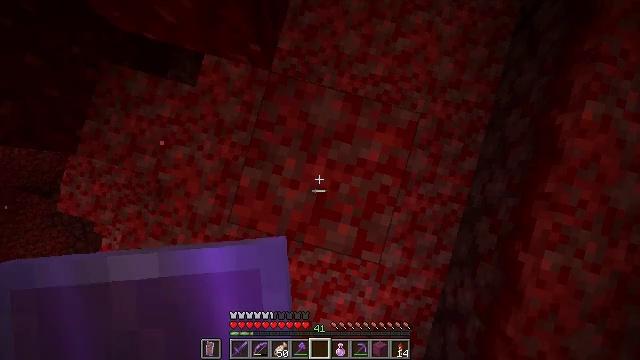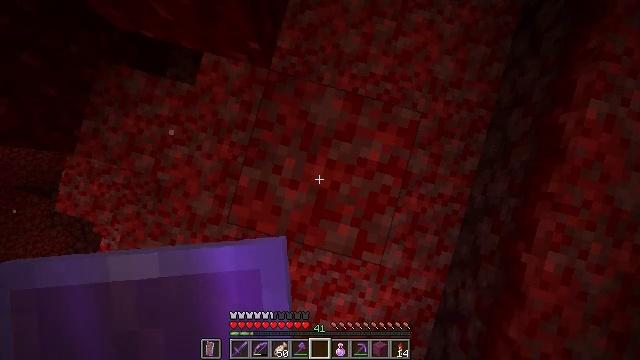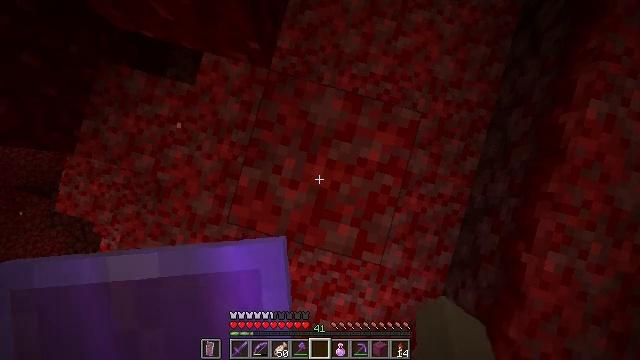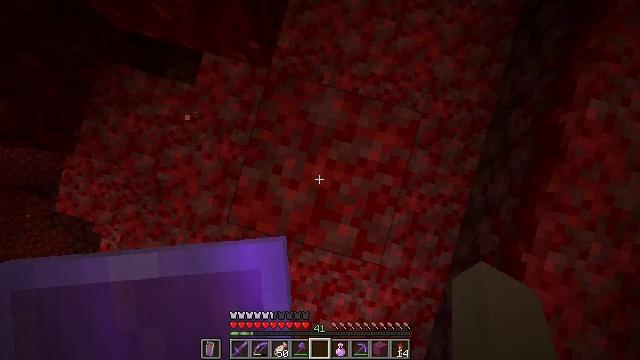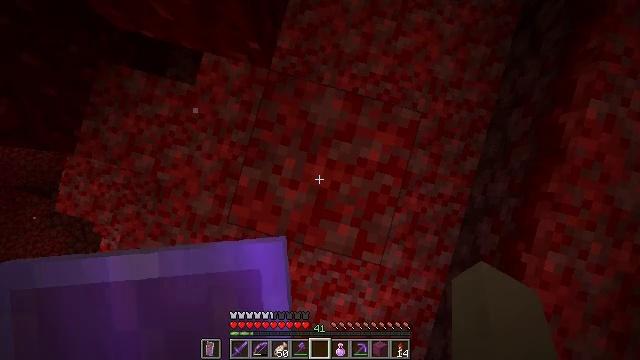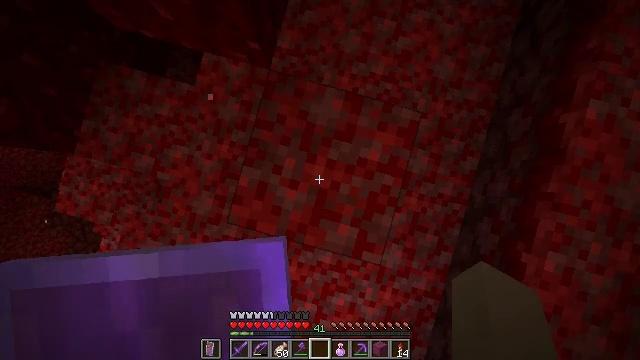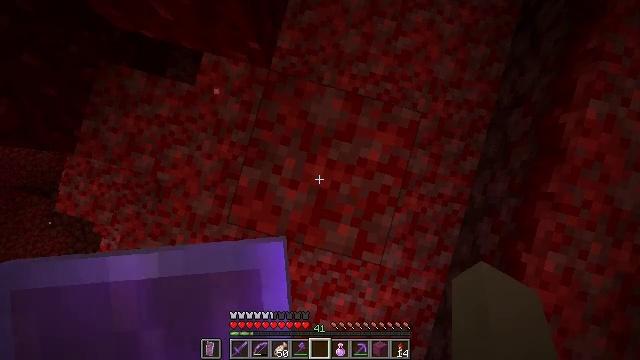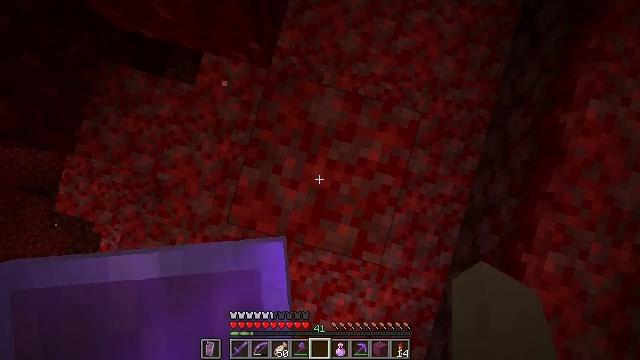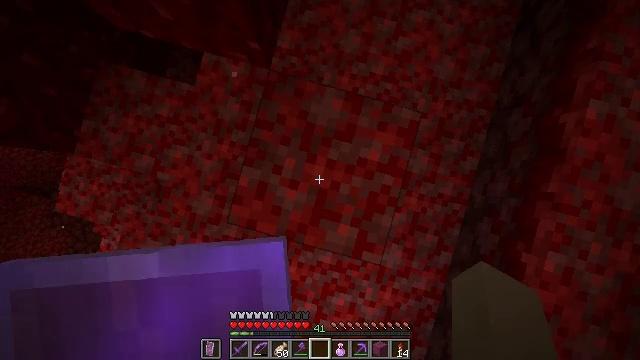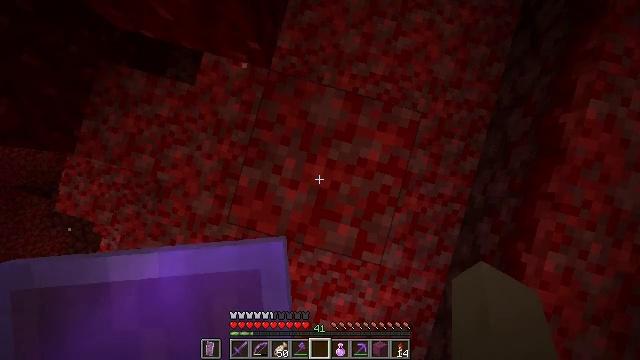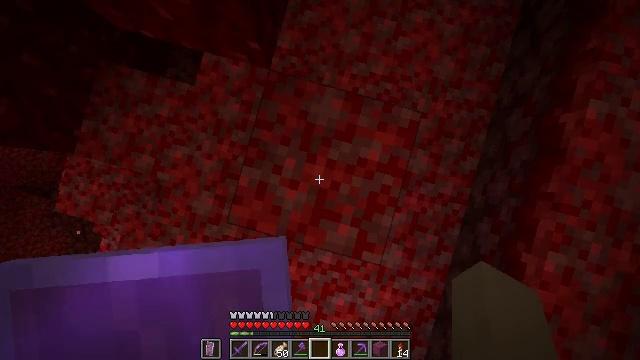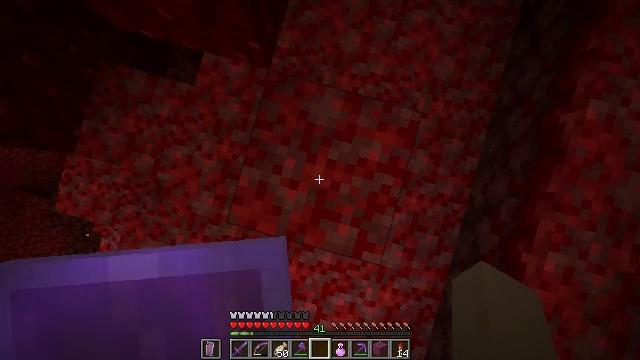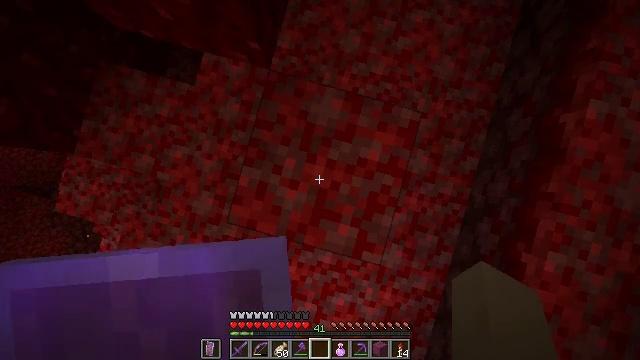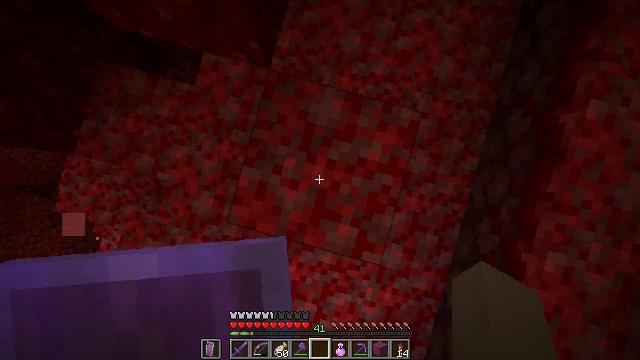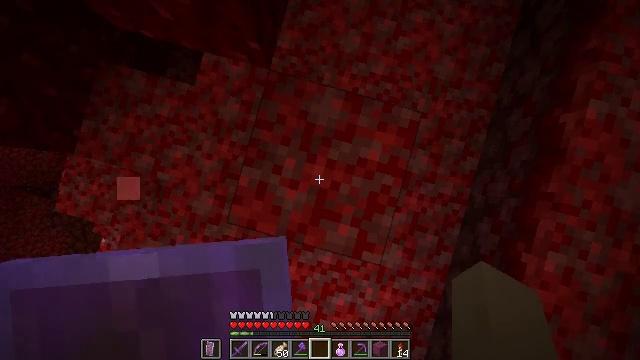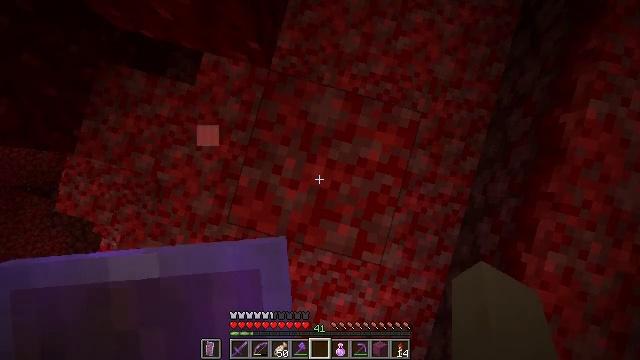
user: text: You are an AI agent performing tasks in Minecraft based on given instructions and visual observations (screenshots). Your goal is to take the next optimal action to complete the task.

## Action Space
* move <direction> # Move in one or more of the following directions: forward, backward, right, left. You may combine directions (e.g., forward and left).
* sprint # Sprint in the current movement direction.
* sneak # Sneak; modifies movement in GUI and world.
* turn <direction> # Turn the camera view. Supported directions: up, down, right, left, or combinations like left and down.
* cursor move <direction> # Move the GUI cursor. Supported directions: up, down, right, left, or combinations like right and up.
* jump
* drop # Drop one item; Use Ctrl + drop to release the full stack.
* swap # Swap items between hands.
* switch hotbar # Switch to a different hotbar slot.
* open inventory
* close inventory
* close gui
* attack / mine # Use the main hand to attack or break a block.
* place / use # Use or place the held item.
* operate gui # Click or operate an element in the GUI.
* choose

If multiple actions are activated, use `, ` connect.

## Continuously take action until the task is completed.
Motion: motion action
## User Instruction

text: Break the crimson stem to collect it.
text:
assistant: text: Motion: no_op
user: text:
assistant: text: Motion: no_op
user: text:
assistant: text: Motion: no_op
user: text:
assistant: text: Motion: no_op
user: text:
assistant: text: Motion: no_op
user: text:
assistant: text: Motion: no_op
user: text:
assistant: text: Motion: no_op
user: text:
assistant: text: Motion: no_op
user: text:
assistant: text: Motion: no_op
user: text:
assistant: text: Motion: no_op
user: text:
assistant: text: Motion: no_op
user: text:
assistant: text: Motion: no_op
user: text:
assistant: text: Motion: no_op
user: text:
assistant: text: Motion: no_op
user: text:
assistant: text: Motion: no_op
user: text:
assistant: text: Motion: no_op
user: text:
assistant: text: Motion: no_op
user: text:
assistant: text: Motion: no_op
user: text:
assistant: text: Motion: no_op
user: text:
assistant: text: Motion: no_op
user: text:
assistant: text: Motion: no_op
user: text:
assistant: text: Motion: no_op
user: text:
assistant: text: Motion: no_op
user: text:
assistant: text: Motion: no_op
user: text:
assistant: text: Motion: no_op
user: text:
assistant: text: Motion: no_op
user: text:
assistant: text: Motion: no_op
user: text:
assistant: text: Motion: no_op
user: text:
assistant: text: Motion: no_op
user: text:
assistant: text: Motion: no_op